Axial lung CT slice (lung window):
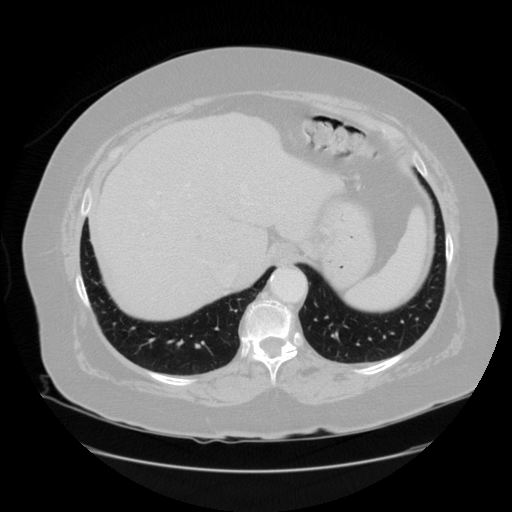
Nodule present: no